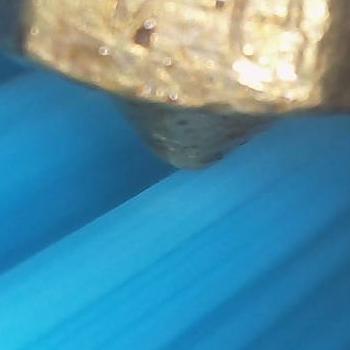
Flow rate: 35%